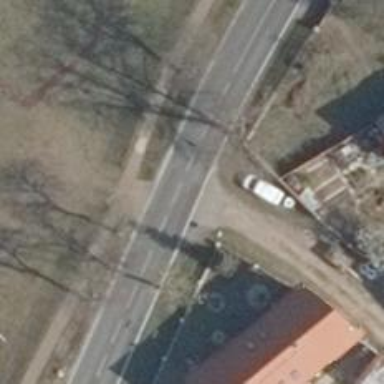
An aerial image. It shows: Secondary road with asphalt surface.